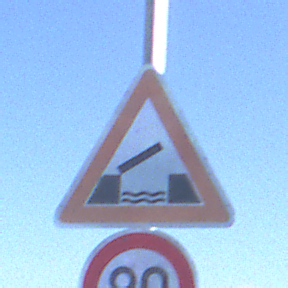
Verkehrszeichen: BeweglicheBruecke
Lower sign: Geschwindigkeit80
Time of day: MorningAfternoon
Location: Outdoor (Nature)
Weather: PartlyCloudy
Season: NotSpecified
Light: Natural